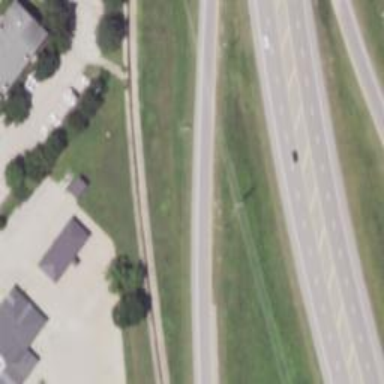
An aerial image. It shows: Primary link road with asphalt surface.